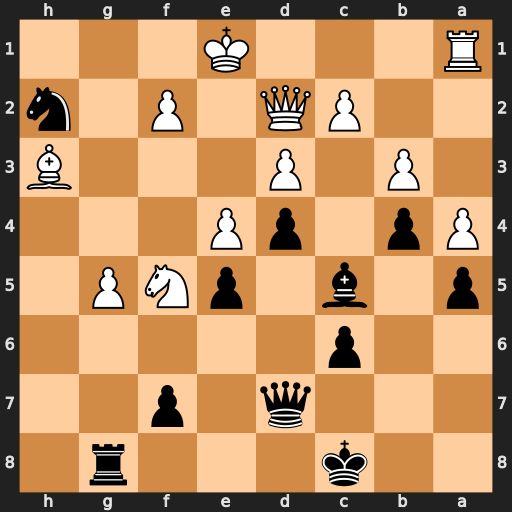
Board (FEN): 2k3r1/3q1p2/2p5/p1b1pNP1/Pp1pP3/1P1P3B/2PQ1P1n/R3K3
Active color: b
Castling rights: Q
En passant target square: -
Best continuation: Nf3+ Ke2 Nxd2 Nd6+ Bxd6 Bxd7+ Kxd7